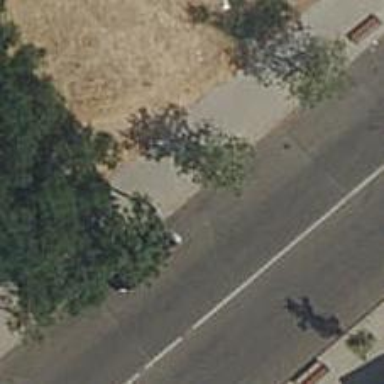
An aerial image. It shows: Bench.